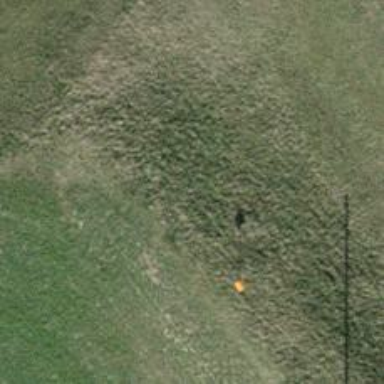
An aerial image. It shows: Pipeline marker.